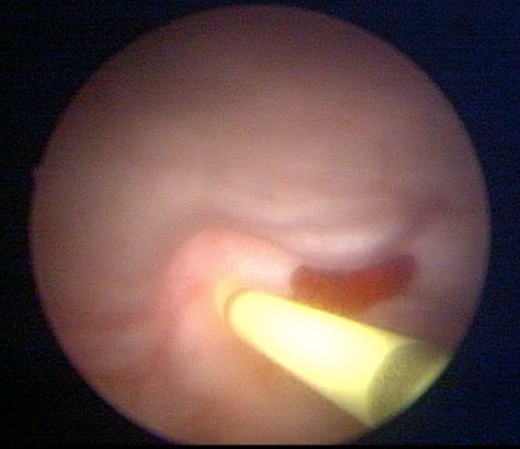
Modality: WLC
Class: Foreign bodies
Subclass: Stent
Lesion: L0
Bladder cancer association: No